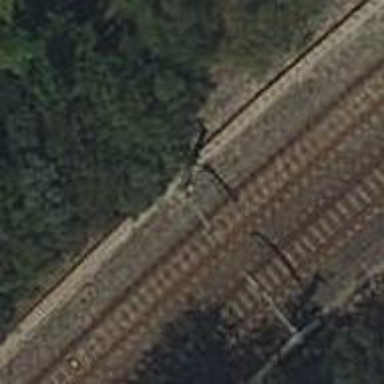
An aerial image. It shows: Contact line indicates electrification.